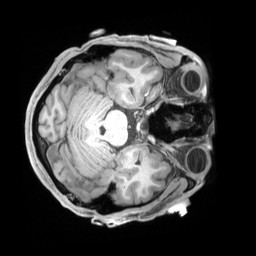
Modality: T1w
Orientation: axial
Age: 23
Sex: male
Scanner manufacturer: siemens
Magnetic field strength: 3 T
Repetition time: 2.2 s
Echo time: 0.00218 s